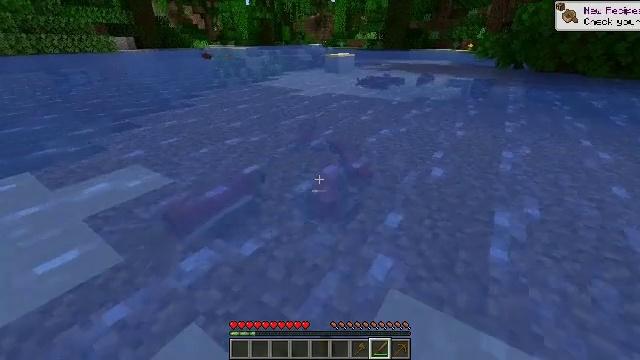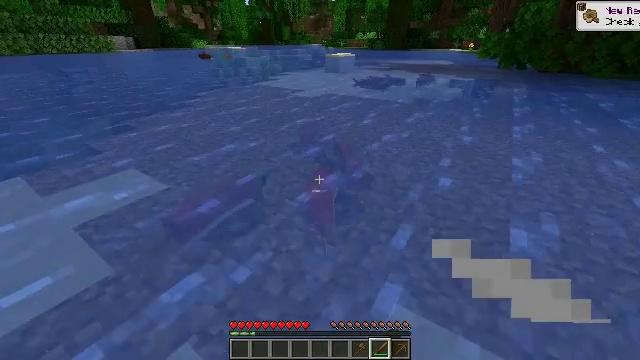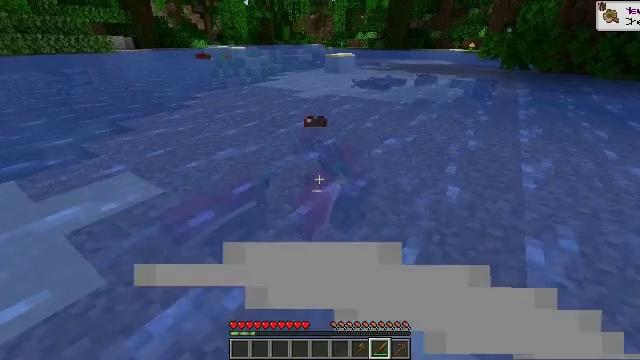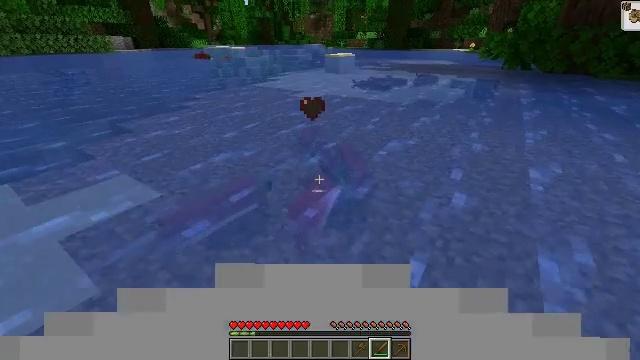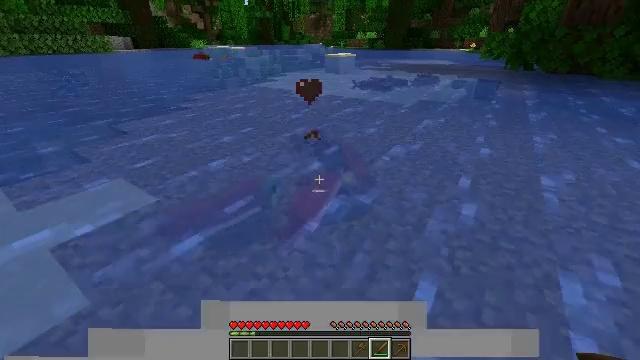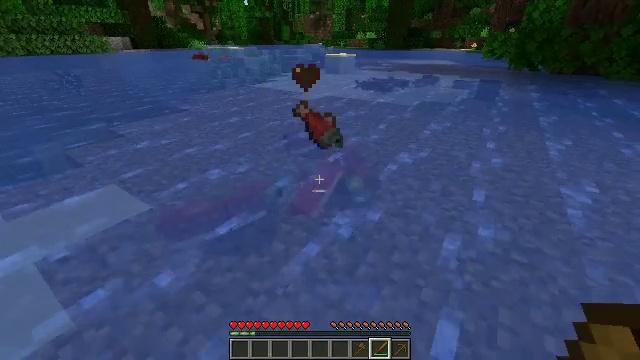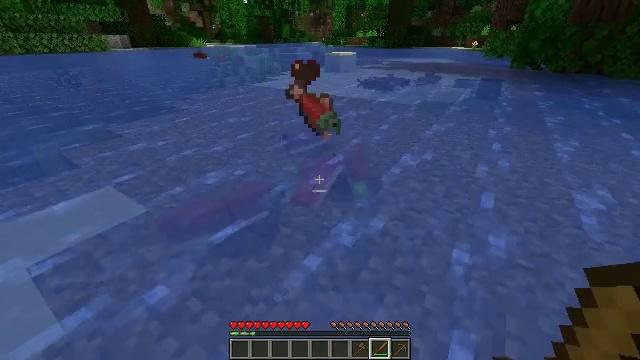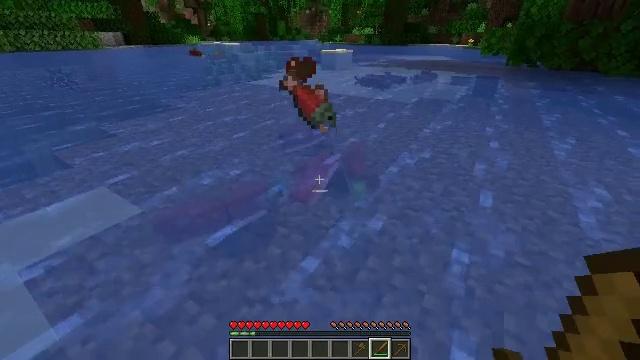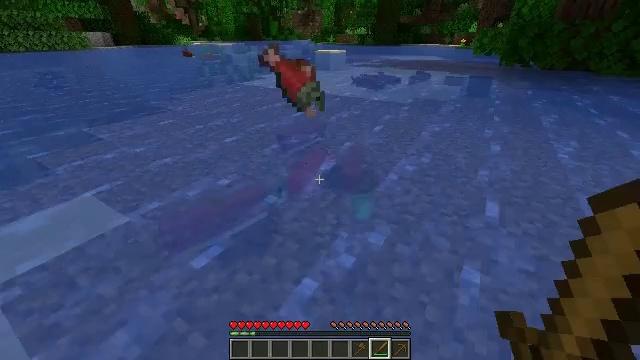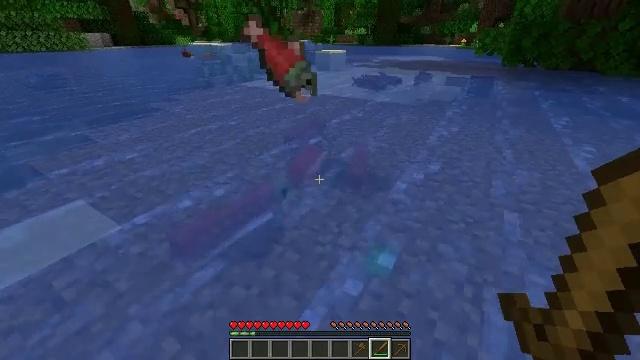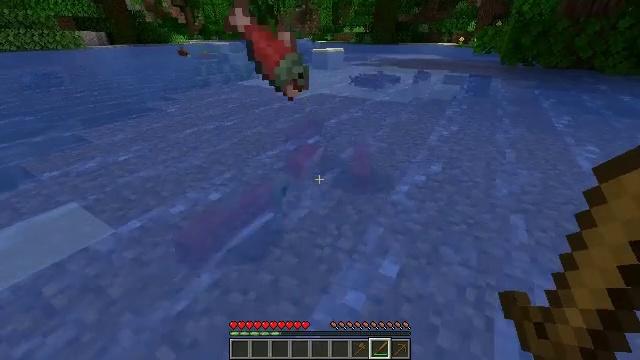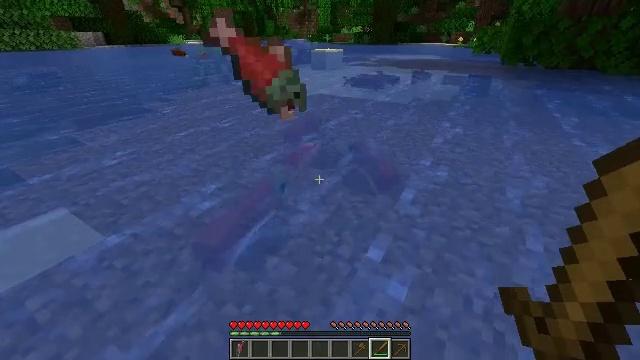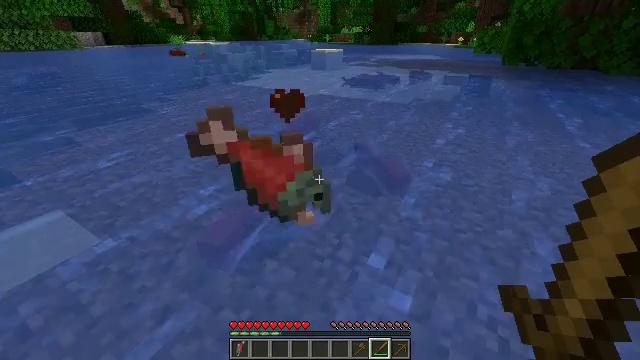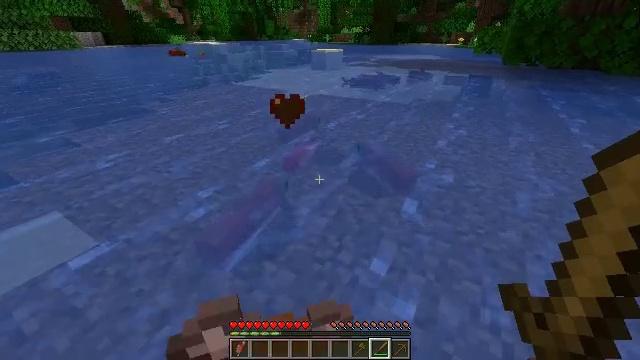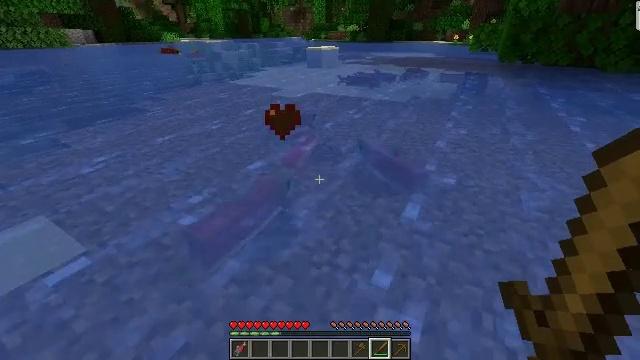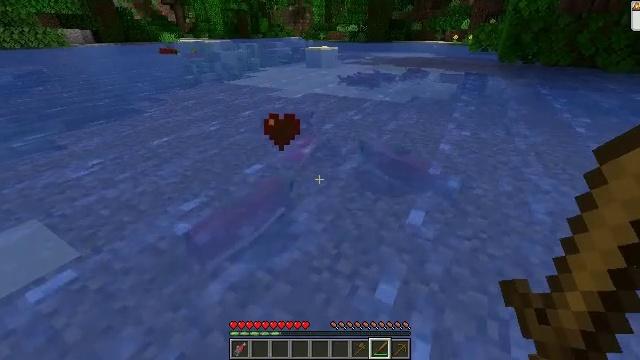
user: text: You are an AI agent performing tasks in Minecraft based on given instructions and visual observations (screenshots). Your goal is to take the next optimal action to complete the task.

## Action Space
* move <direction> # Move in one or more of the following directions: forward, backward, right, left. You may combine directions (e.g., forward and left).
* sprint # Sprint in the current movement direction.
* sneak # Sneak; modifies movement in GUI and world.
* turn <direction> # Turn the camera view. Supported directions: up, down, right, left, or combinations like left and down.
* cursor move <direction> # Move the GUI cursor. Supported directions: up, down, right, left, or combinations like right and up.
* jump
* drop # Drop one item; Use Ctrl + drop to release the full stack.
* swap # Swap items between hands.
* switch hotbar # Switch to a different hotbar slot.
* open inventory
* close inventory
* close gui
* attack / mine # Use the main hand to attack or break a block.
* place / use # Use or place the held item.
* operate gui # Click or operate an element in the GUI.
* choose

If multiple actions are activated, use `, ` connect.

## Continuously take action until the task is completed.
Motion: motion action
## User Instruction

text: Hunt fish.
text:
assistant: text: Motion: move forward
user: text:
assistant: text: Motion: move forward
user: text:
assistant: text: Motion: move forward
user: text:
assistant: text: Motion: move forward
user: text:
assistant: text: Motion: move forward
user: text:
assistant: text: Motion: move forward
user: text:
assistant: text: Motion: move forward
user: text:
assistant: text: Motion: move forward, turn right
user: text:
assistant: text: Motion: move forward
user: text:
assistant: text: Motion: no_op
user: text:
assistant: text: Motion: no_op
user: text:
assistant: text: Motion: no_op
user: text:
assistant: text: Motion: move forward
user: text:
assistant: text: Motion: move forward
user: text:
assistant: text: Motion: move forward
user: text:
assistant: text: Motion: move forward
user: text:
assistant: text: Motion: move forward
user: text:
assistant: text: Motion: move forward
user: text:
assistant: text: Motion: move forward
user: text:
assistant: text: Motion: move forward
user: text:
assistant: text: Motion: move forward
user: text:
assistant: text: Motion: move forward
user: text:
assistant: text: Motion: no_op
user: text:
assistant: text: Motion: no_op
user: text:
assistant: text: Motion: no_op
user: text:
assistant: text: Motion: no_op
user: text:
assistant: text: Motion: move forward
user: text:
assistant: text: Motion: move forward
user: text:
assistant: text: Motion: move forward
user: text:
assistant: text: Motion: move forward